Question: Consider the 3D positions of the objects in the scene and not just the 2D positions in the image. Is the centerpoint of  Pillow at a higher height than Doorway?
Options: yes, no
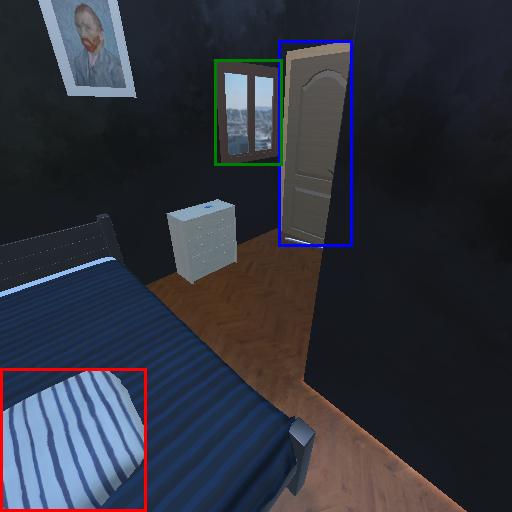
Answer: yes